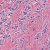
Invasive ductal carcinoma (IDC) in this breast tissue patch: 1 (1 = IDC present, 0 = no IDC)